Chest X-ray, PA view. Patient: 51 years old, sex M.
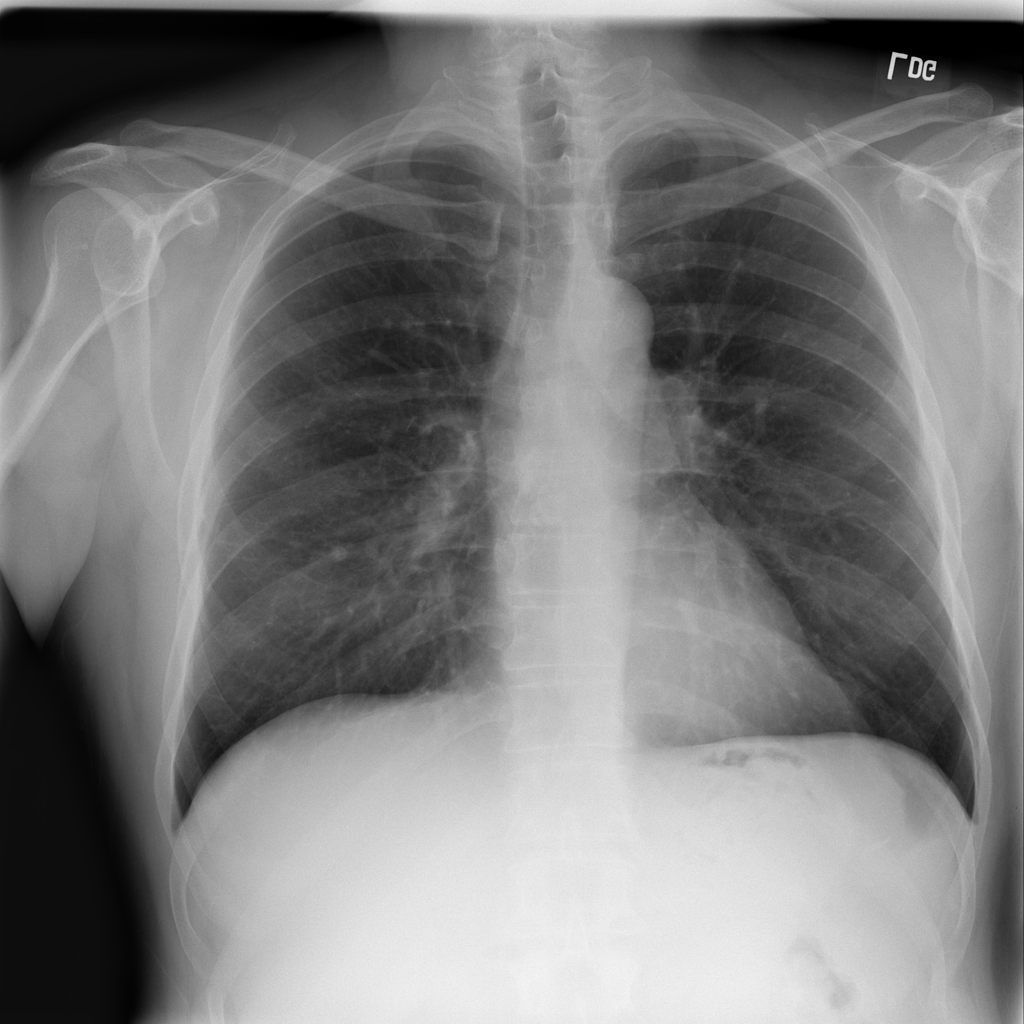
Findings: Nodule